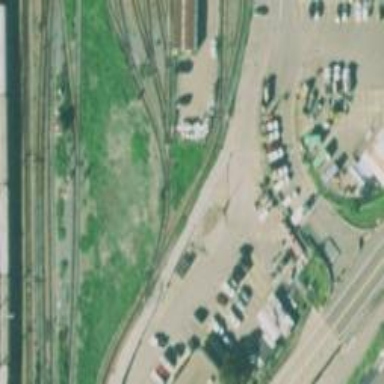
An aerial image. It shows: Electrified rail passing through service yard.